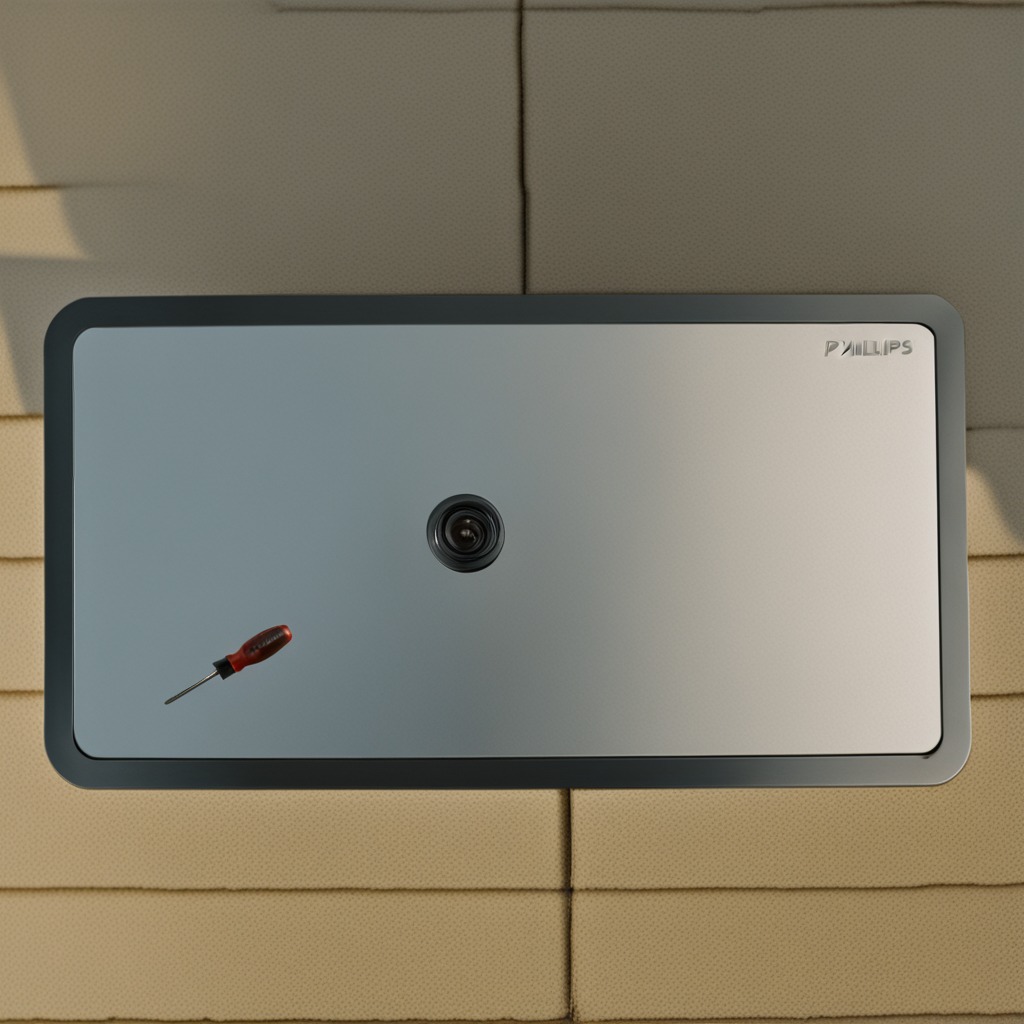
A screwdriver lying on a clean utility table in a temporary outdoor tool station.